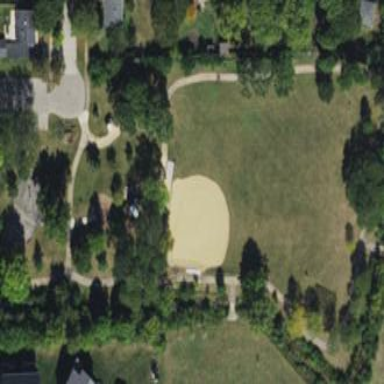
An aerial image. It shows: Baseball pitch for leisure and sports activities.